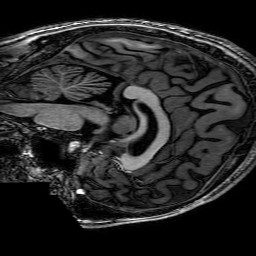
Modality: T1w
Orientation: sagittal
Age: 27
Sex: male
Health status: healthy